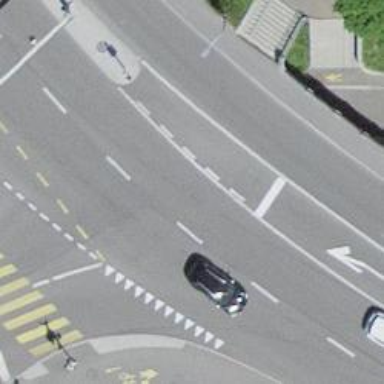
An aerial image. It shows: Road with traffic signals for signaling.